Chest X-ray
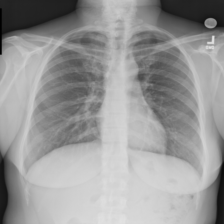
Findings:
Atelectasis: negative
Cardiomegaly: negative
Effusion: negative
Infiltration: negative
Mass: negative
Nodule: negative
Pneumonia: negative
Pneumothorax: negative
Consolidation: negative
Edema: negative
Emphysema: negative
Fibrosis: negative
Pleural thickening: negative
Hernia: negative